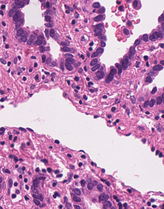
Tumor epithelial tissue: yes
Tumor-associated stroma tissue: yes
Normal tissue: no